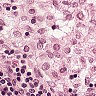
Metastatic tissue present: no